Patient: sex F, age 54
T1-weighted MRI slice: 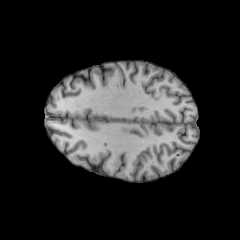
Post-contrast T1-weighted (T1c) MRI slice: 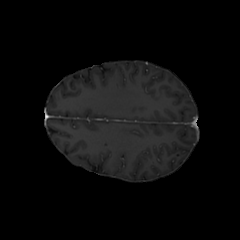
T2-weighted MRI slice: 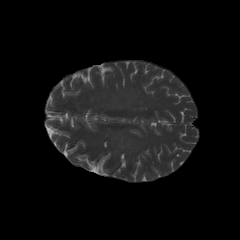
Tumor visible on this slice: no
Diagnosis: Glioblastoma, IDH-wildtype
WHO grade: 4